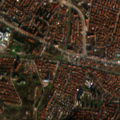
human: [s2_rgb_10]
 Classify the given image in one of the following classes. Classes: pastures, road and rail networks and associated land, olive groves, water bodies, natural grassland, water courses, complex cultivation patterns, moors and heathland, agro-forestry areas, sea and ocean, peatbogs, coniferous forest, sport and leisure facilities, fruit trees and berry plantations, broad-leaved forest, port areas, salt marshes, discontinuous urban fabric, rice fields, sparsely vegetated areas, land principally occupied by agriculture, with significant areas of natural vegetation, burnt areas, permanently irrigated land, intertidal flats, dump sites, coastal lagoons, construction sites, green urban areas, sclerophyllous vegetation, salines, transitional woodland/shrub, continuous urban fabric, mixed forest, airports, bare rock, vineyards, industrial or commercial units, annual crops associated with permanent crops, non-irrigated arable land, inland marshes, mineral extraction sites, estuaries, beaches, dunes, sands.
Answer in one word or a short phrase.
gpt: continuous urban fabric, discontinuous urban fabric, industrial or commercial units, broad-leaved forest, transitional woodland/shrub